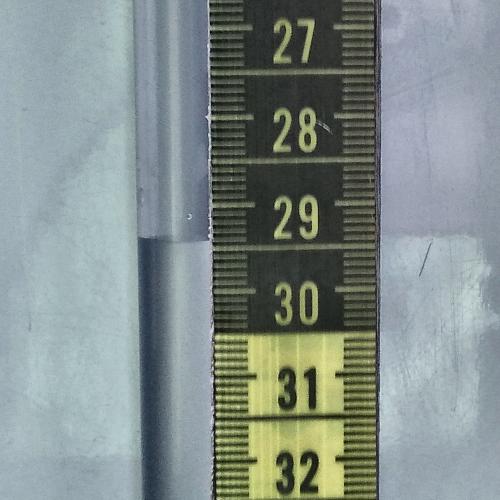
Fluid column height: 29.4 cm